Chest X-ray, AP view. Patient: 32 years old, sex M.
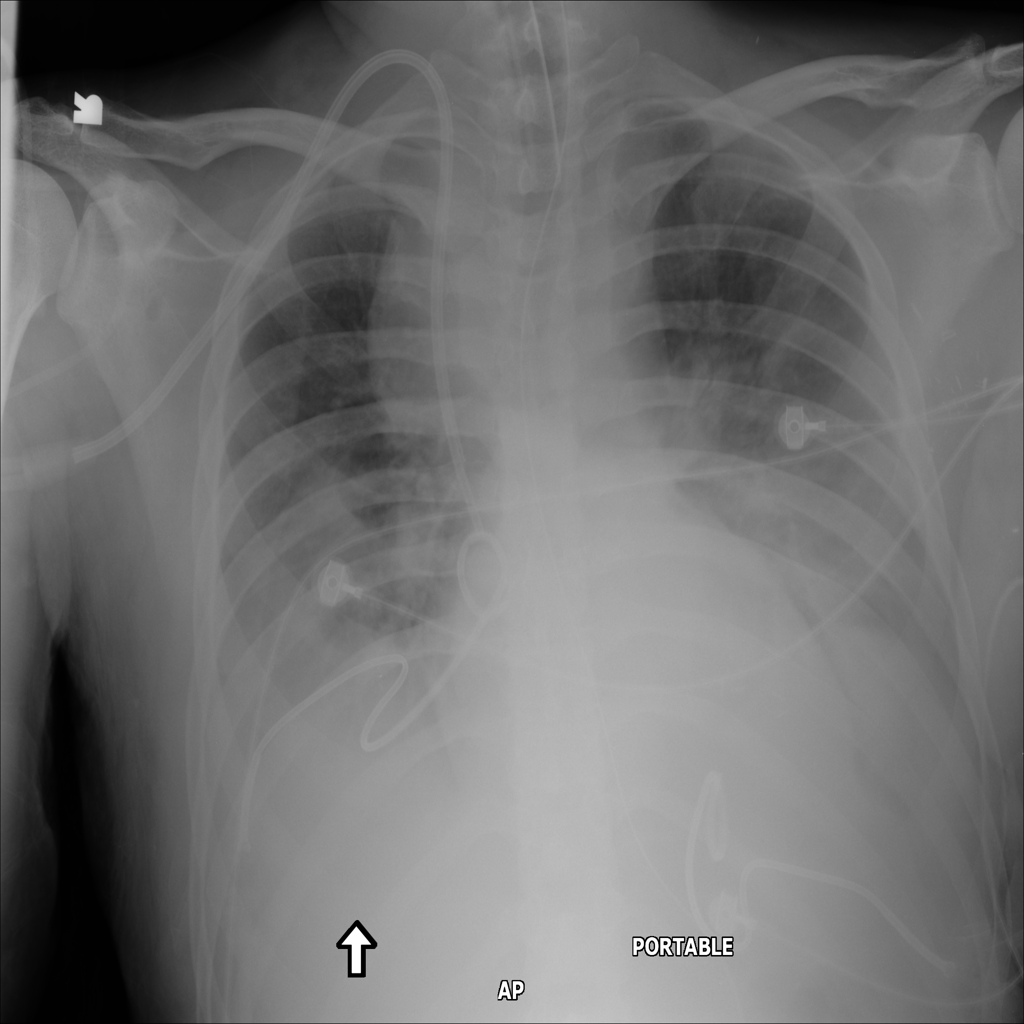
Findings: Effusion